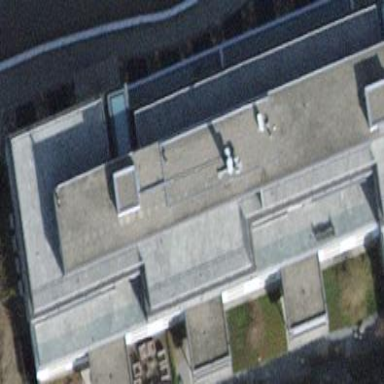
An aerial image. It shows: Hospital building.